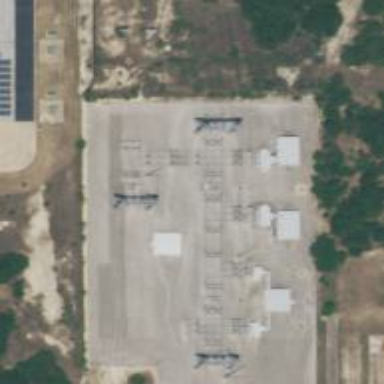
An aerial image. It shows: Switch for power supply.